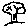
Label: tree